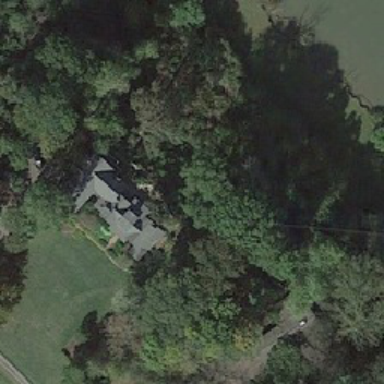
I can see a house surrounded by a roof surrounded by trees .